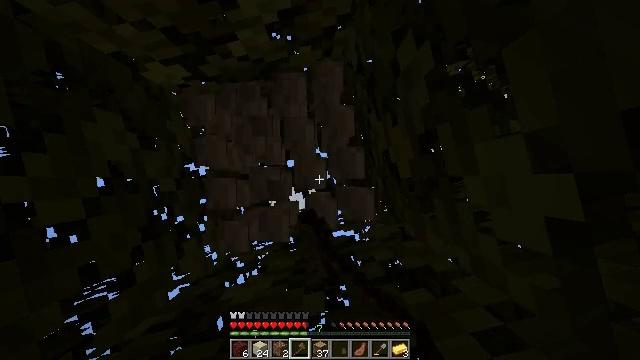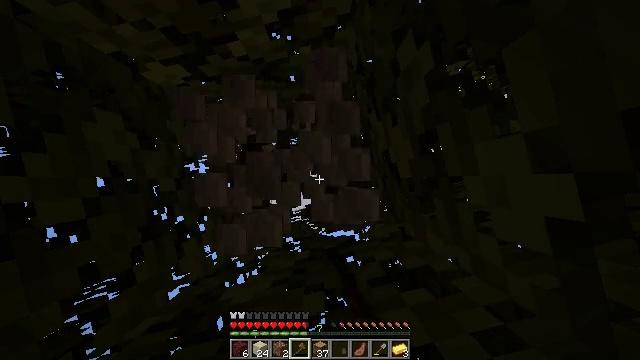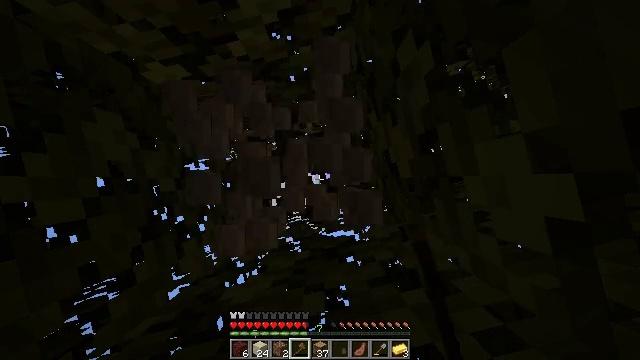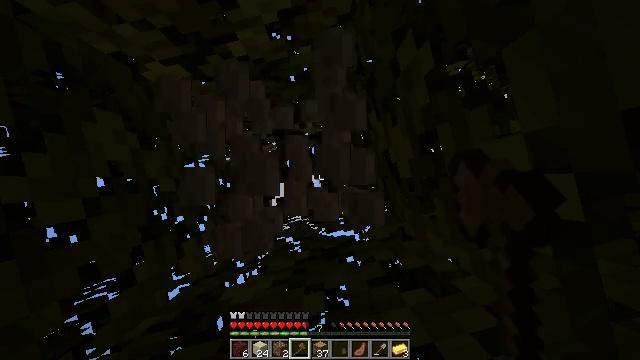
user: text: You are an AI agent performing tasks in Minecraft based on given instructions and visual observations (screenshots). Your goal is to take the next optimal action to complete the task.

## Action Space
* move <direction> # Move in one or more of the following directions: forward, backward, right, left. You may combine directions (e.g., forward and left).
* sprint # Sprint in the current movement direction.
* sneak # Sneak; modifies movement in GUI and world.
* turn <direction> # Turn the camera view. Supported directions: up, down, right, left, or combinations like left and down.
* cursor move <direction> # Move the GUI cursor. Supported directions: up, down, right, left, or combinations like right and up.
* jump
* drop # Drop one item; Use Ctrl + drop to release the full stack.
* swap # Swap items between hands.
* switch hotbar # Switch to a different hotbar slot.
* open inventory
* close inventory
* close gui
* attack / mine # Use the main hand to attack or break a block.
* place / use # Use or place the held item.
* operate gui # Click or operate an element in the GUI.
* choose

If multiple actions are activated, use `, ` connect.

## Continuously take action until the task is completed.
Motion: motion action
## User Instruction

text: Cut down the tree and harvest oak logs.
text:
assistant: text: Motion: attack / mine
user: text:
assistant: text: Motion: attack / mine
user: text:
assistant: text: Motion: attack / mine
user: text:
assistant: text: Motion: attack / mine